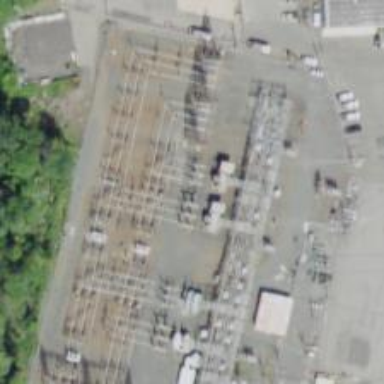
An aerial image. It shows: Switch used for power control.